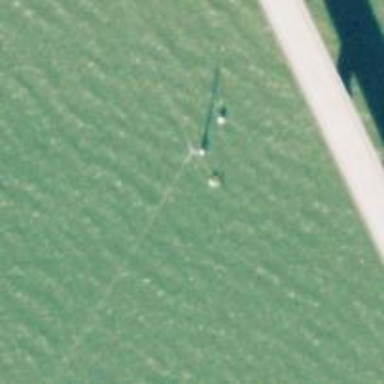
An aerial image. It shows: Power pole.